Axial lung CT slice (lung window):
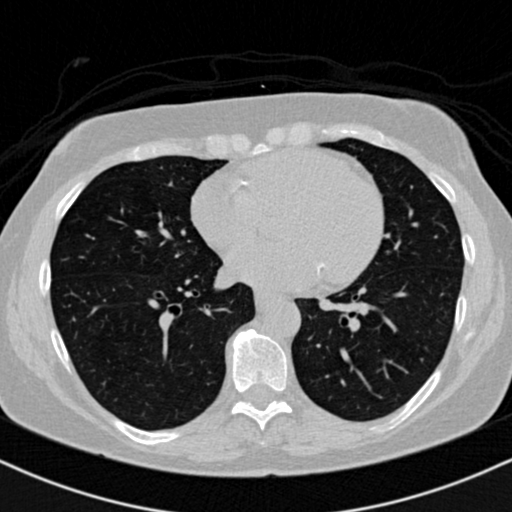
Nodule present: no